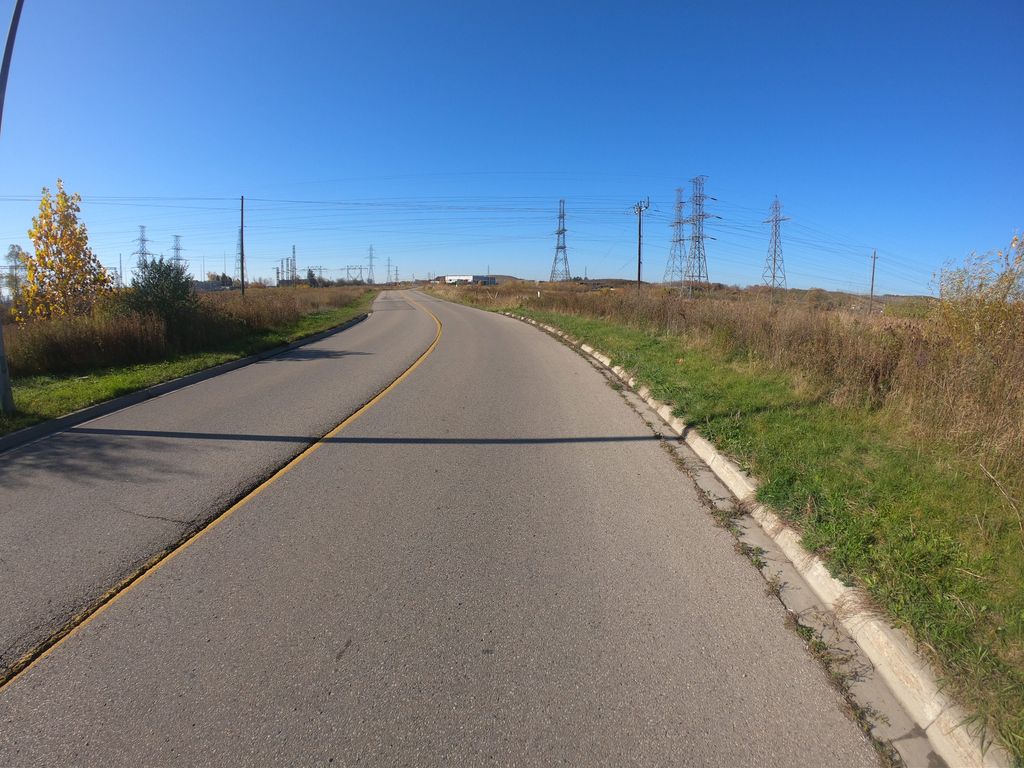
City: kitchener-waterloo